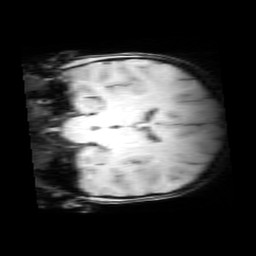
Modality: MP2RAGE
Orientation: coronal
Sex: female
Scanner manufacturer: siemens
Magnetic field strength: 3 T
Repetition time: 5 s
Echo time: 0.00355 s